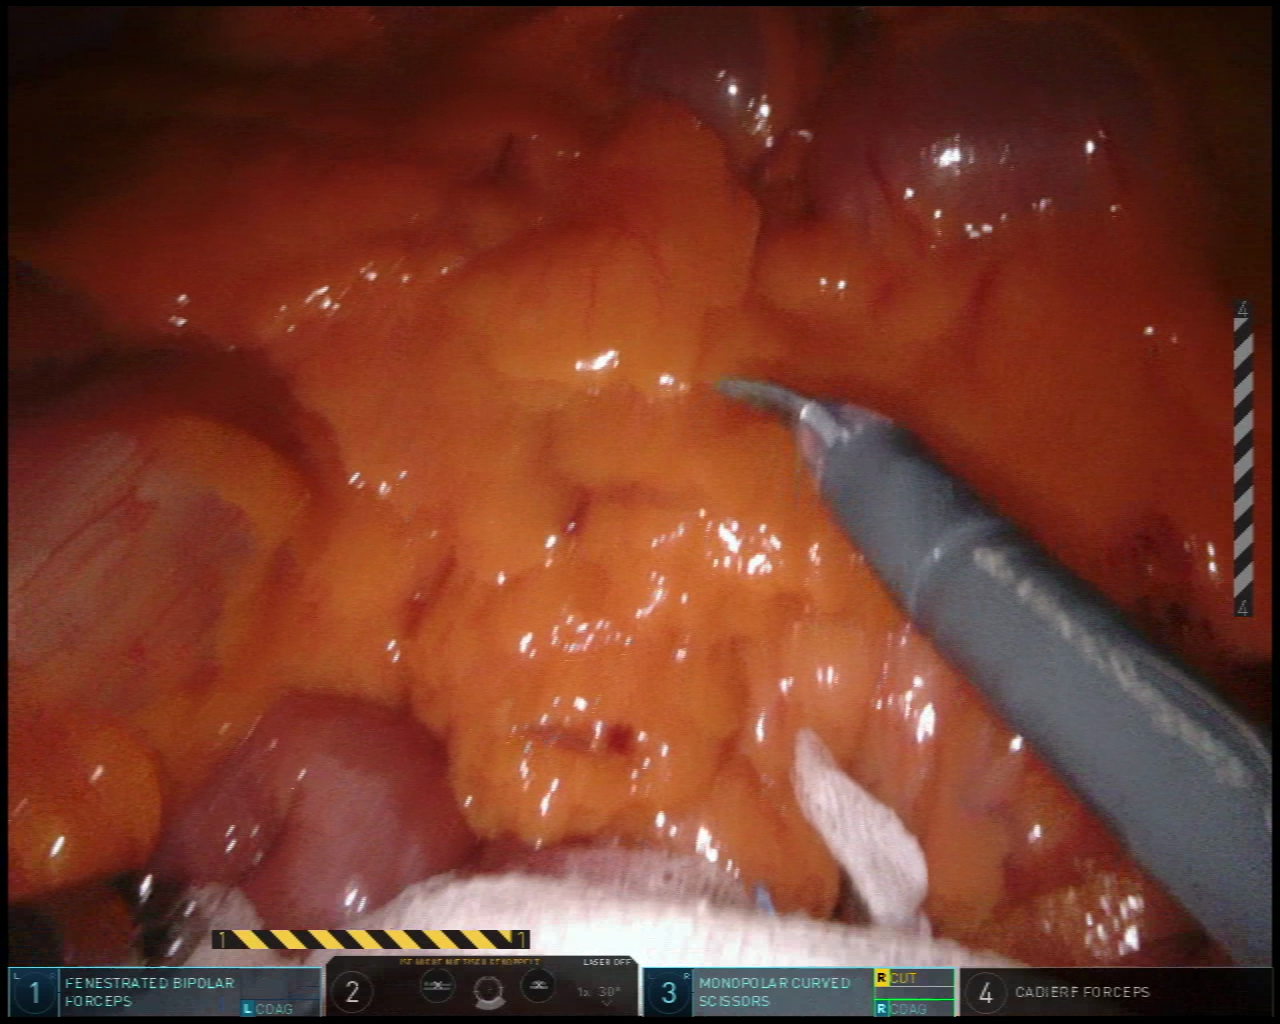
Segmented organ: small_intestine
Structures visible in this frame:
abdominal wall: no
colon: yes
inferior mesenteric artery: no
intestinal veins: no
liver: no
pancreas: no
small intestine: yes
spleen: no
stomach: no
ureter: no
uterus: no
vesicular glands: no